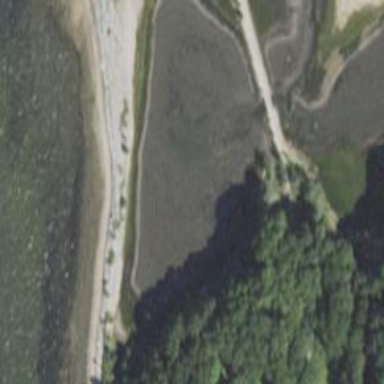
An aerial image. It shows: Tidal water body.